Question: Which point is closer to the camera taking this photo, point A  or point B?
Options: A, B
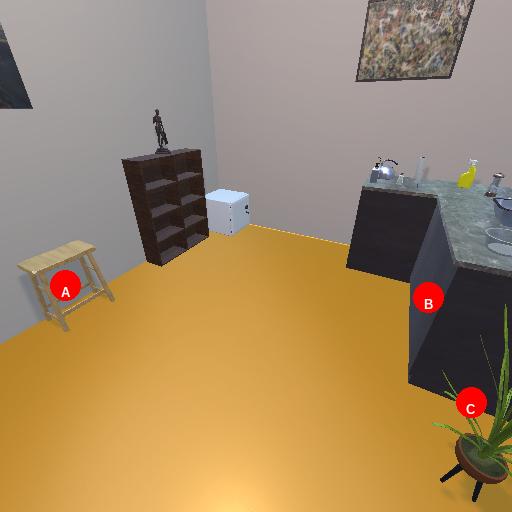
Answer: A